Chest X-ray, AP view. Patient: 52 years old, sex F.
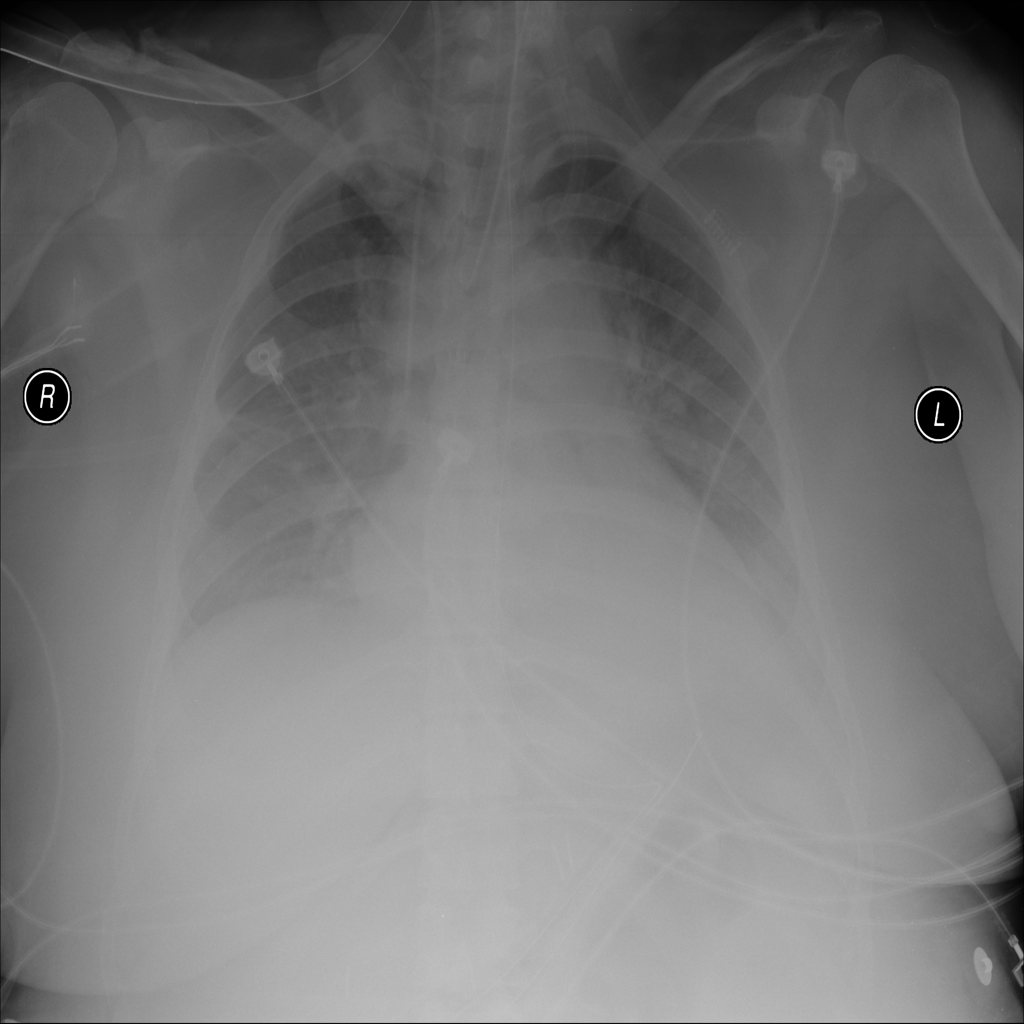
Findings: Cardiomegaly